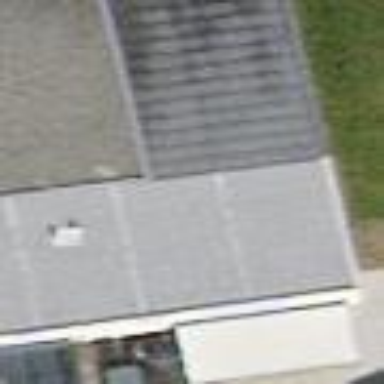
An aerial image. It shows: Building with tile roof.